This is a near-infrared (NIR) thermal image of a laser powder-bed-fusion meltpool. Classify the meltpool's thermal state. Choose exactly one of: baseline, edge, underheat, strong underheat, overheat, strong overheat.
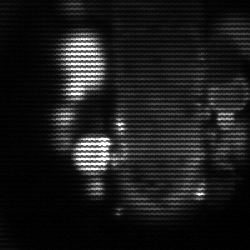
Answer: strong underheat